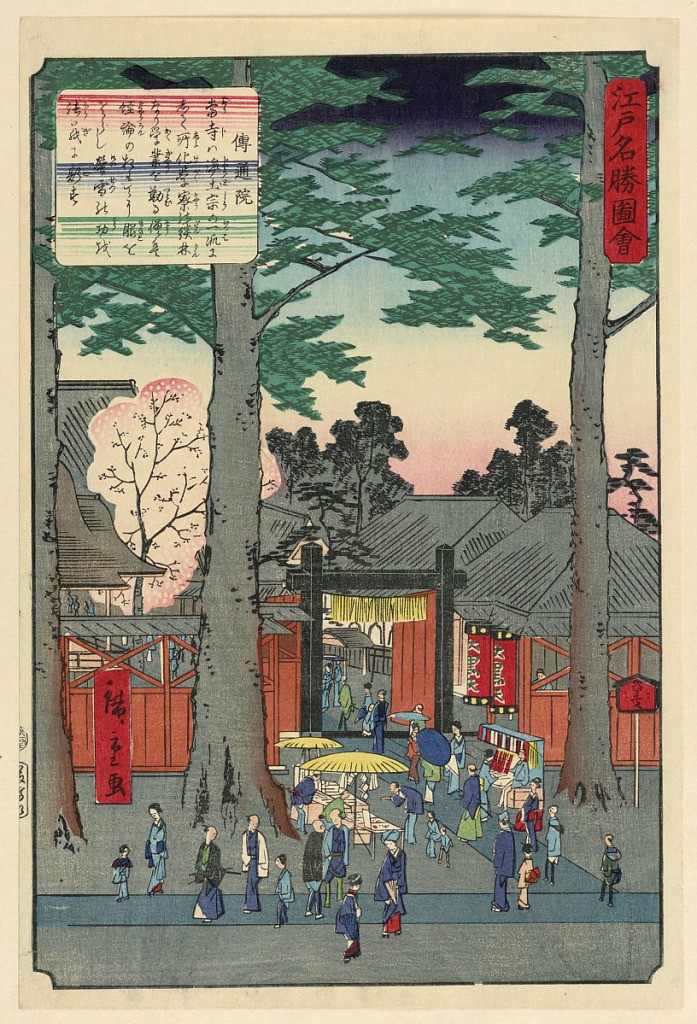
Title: Visiting a Temple
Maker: Ando Hiroshige, Japanese, 1797–1858
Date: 1797-1858
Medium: Woodblock print in colored ink on paper
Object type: Print
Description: This print shows a stream of people exiting and entering a temple. Men, women, and children all visit for the new year as well as other times throughout the year. Since Hiroshige is known for adding flare and contorting the truth, it is unclear as to what season it might be.